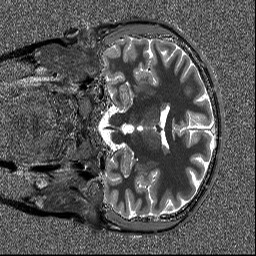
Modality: T1map
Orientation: coronal
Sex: female